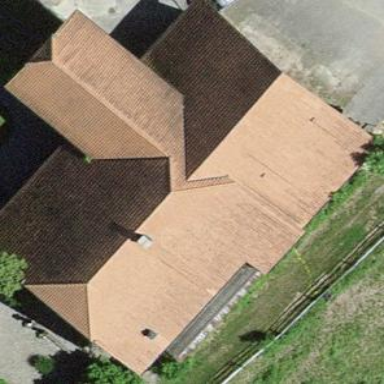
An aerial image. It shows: Farm building.